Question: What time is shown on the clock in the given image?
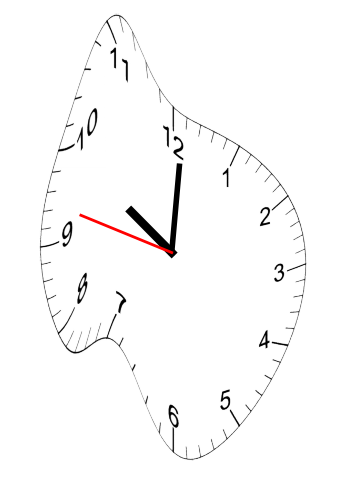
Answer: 10:00:47